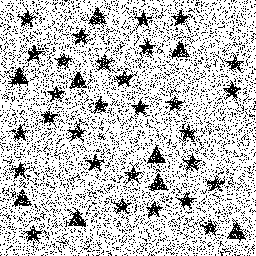
Squares: 0
Triangles: 9
Stars: 29
Total shapes: 38